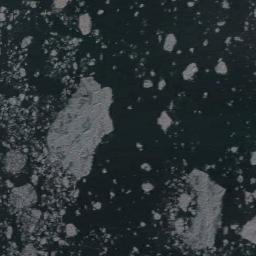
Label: sea_ice